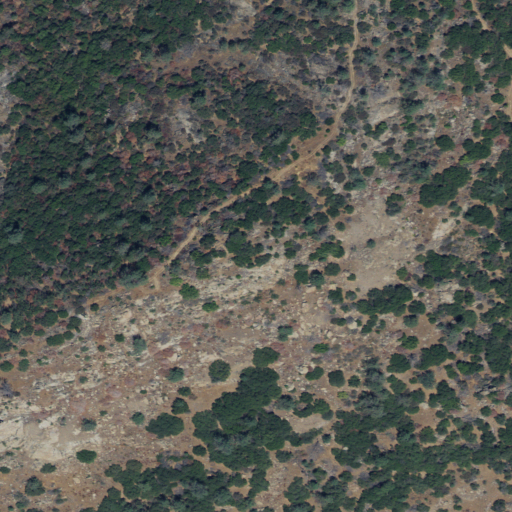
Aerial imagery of mountain in California named Rock Mountain containing shrub, evergreen forest, and grassland